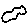
Label: cloud